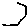
Label: hexagon